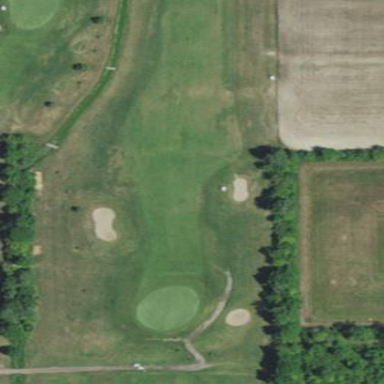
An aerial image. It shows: Golf fairway surrounded by grass.